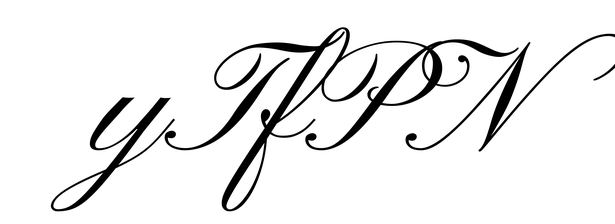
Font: PinyonScript-Regular